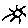
Label: sun